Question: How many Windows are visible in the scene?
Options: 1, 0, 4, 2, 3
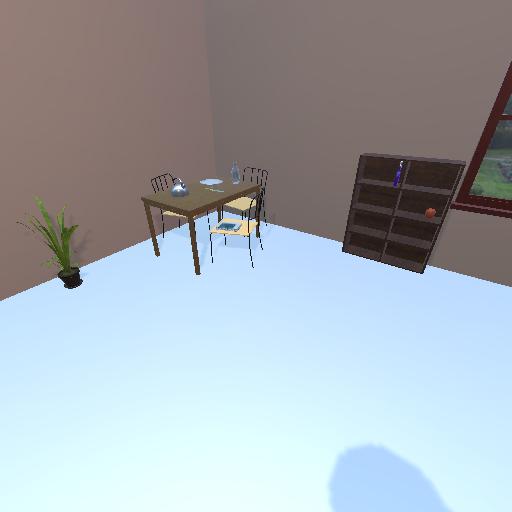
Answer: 1